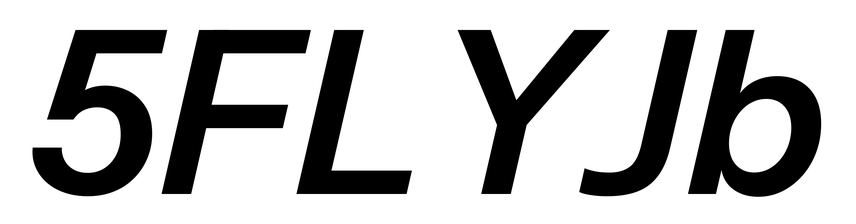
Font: InstrumentSans-Italic_SemiBold_Italic